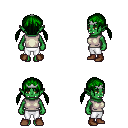
a pixel art fantasy rpg character, female body template, orc, green skin, white sleeveless shirt, white pants, green twin-tailed hairstyle, silver tiara, brown shoes, four views (front, back, left, right), 2x2 character sprite sheet, small pixel art, hard edges, no anti-aliasing